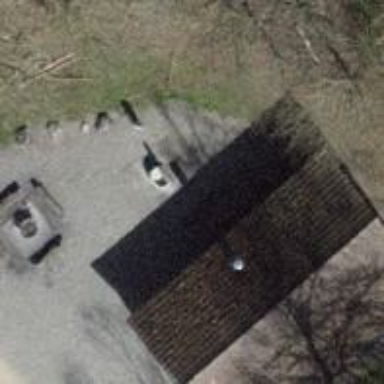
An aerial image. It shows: Picnic table located in leisure land area.